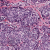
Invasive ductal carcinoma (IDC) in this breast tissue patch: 1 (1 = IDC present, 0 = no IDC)